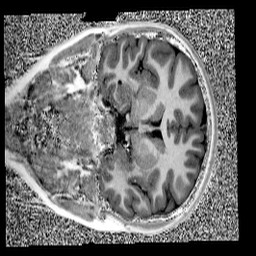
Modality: UNIT1
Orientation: coronal
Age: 9
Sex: female
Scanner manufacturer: siemens
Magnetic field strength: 3 T
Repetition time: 4 s
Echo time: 0.00303 s